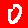
Digit: 0